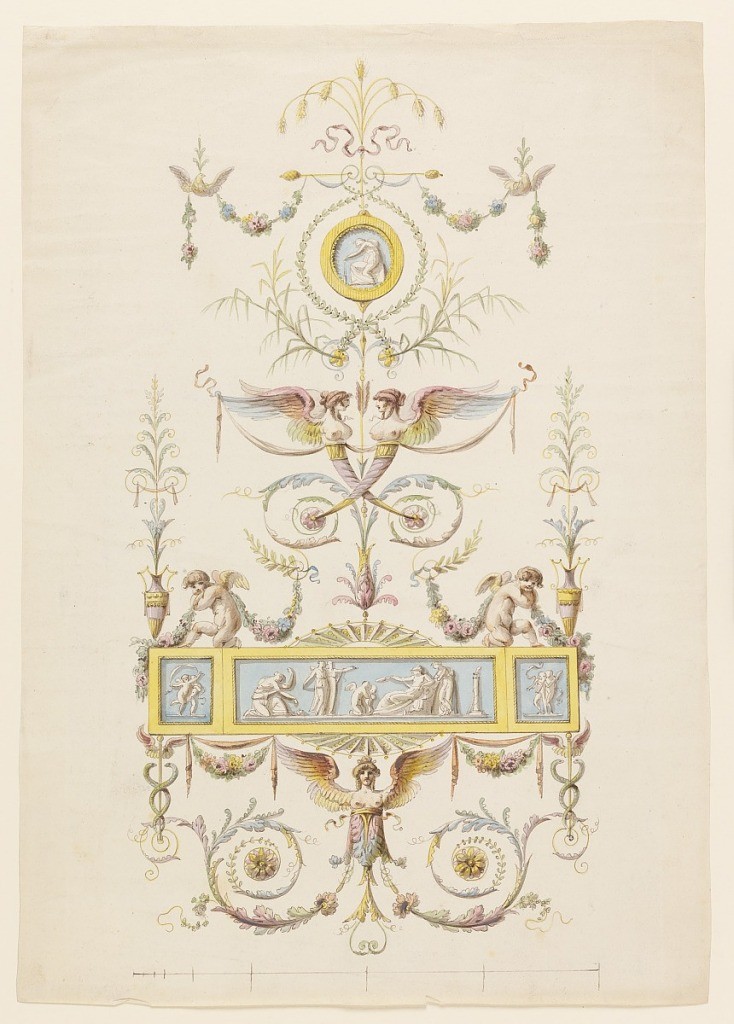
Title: Design for a painted panel
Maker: Michel Angelo Pergolesi, Italian, active ca. 1760–1801
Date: ca. 1774–1801
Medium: Pen and ink with watercolor washes on paper
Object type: Drawing
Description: Rinceaux, grotesques and garlands set off a single figure medallion, above, and a horizontal panel below, showing figures classically dressed. Probably a decorative scheme for Robert Adam. Below, a scale, without numerical indication.